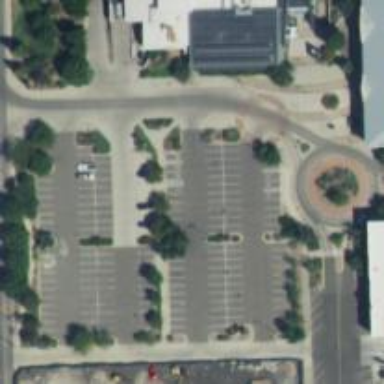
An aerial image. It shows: Parking space.